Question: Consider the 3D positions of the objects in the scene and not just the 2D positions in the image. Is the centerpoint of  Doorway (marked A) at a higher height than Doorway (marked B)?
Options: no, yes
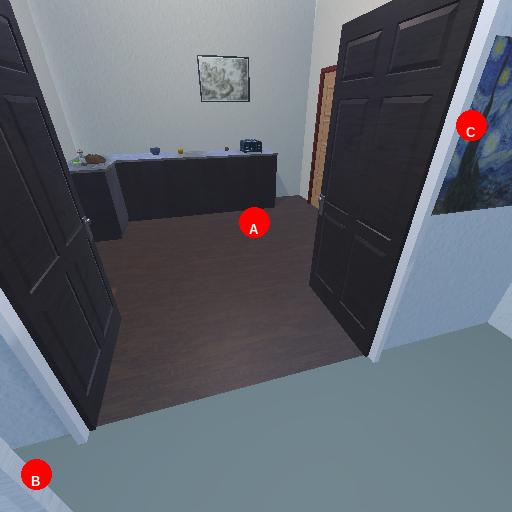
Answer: no